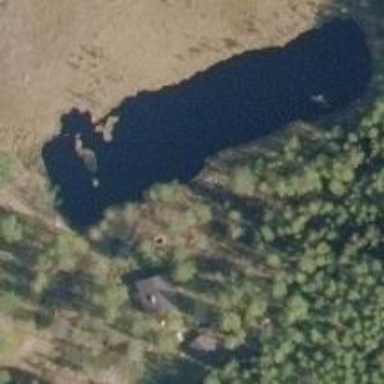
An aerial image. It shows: Pond surrounded by natural water.